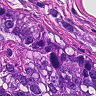
Metastatic tissue present: yes